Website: ulta-beauty
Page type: delivery-shipping
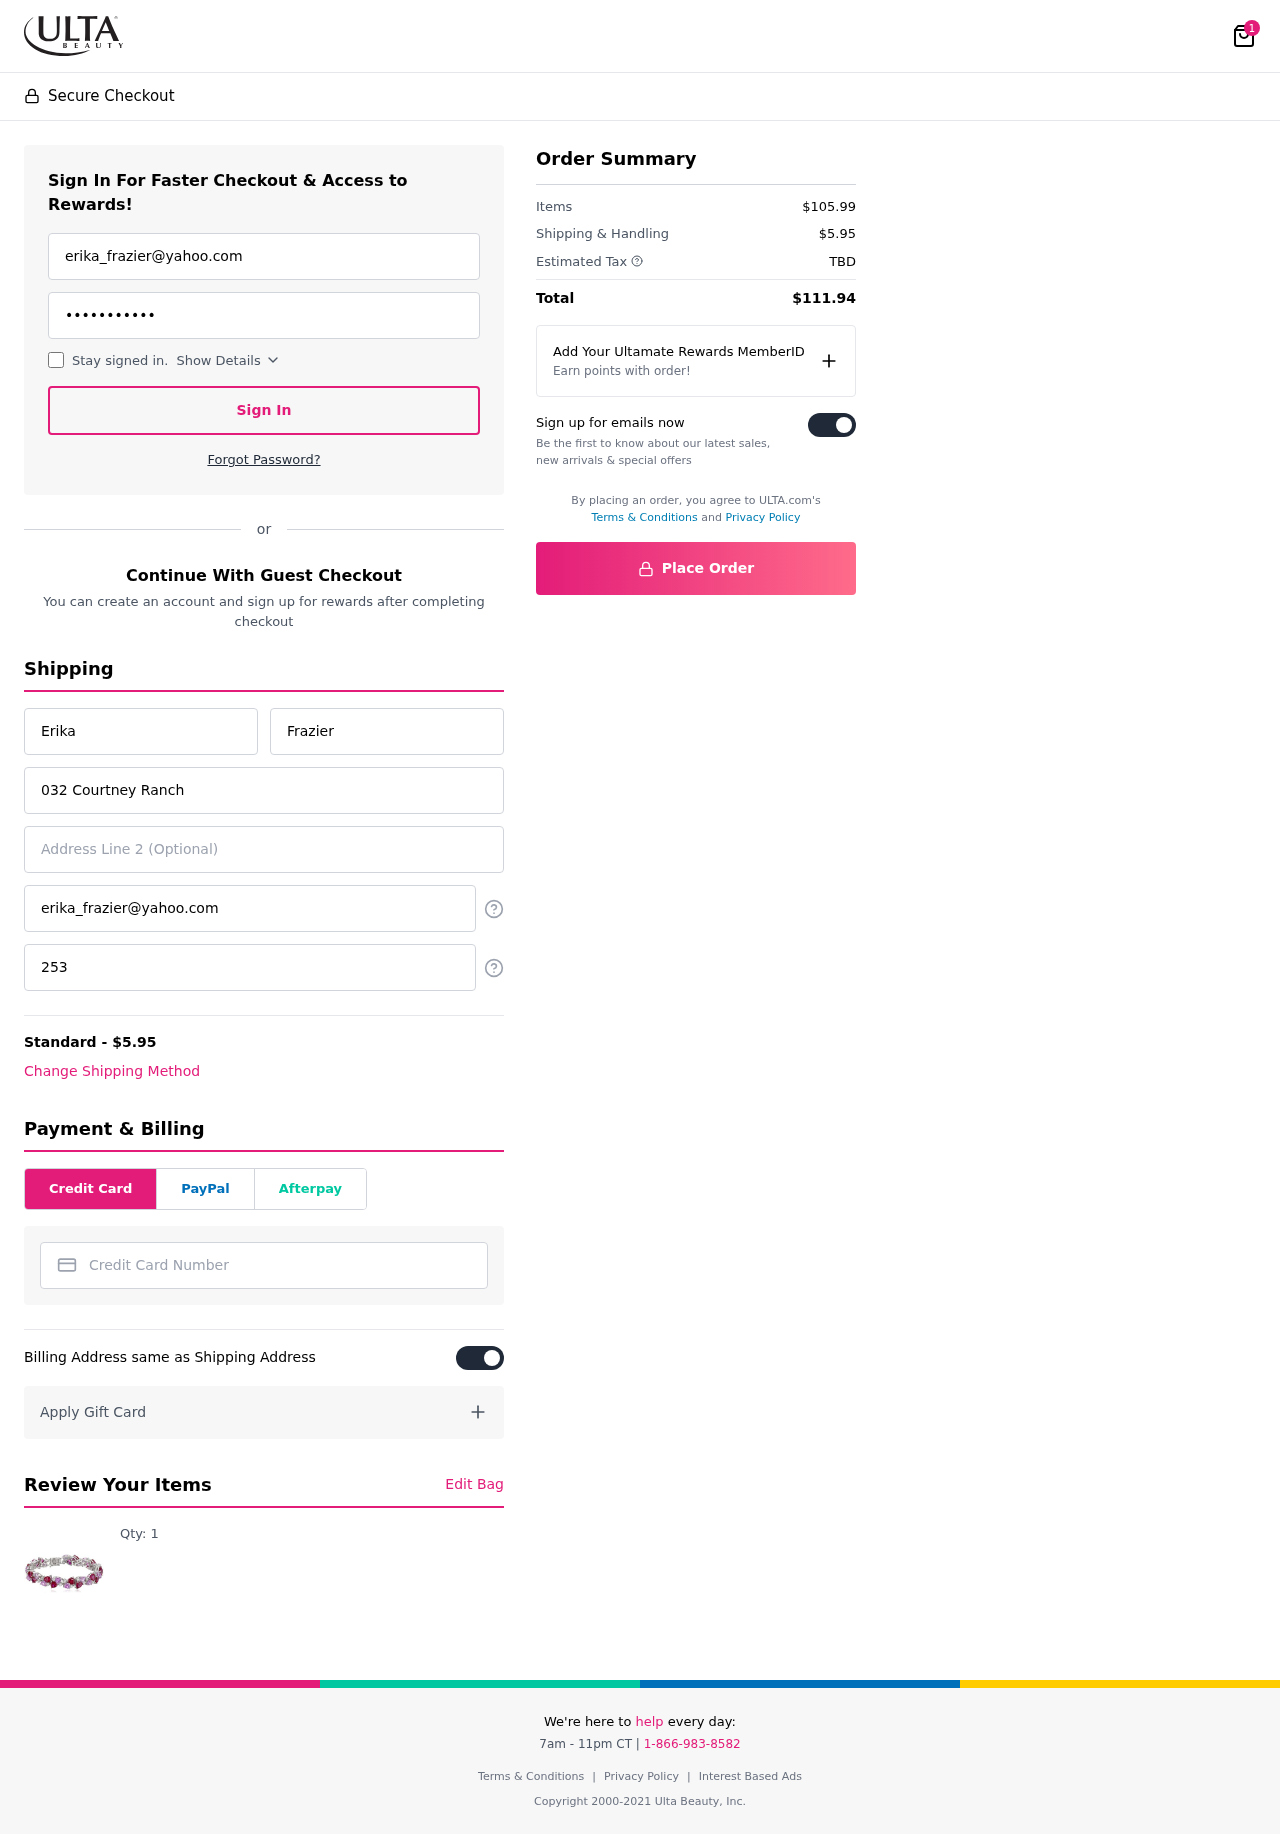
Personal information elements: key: PII_CARD_NUMBER
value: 6011 5623 5199 5991
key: PII_EMAIL
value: erika_frazier@yahoo.com
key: PII_EMAIL2
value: erika_frazier@yahoo.com
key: PII_FIRSTNAME
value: Erika
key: PII_LASTNAME
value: Frazier
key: PII_PHONE
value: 2534777165
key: PII_STREET
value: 032 Courtney Ranch
Product elements: key: PRODUCT1_QUANTITY
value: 1
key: PRODUCT1
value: Qty: 1
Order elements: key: ORDER_NUM_ITEMS
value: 1
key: ORDER_SHIPPING_COST
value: $5.95
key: ORDER_SUBTOTAL
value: $105.99
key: ORDER_TAX
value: TBD
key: ORDER_TOTAL
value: $111.94